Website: home-depot
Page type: newsletter-management
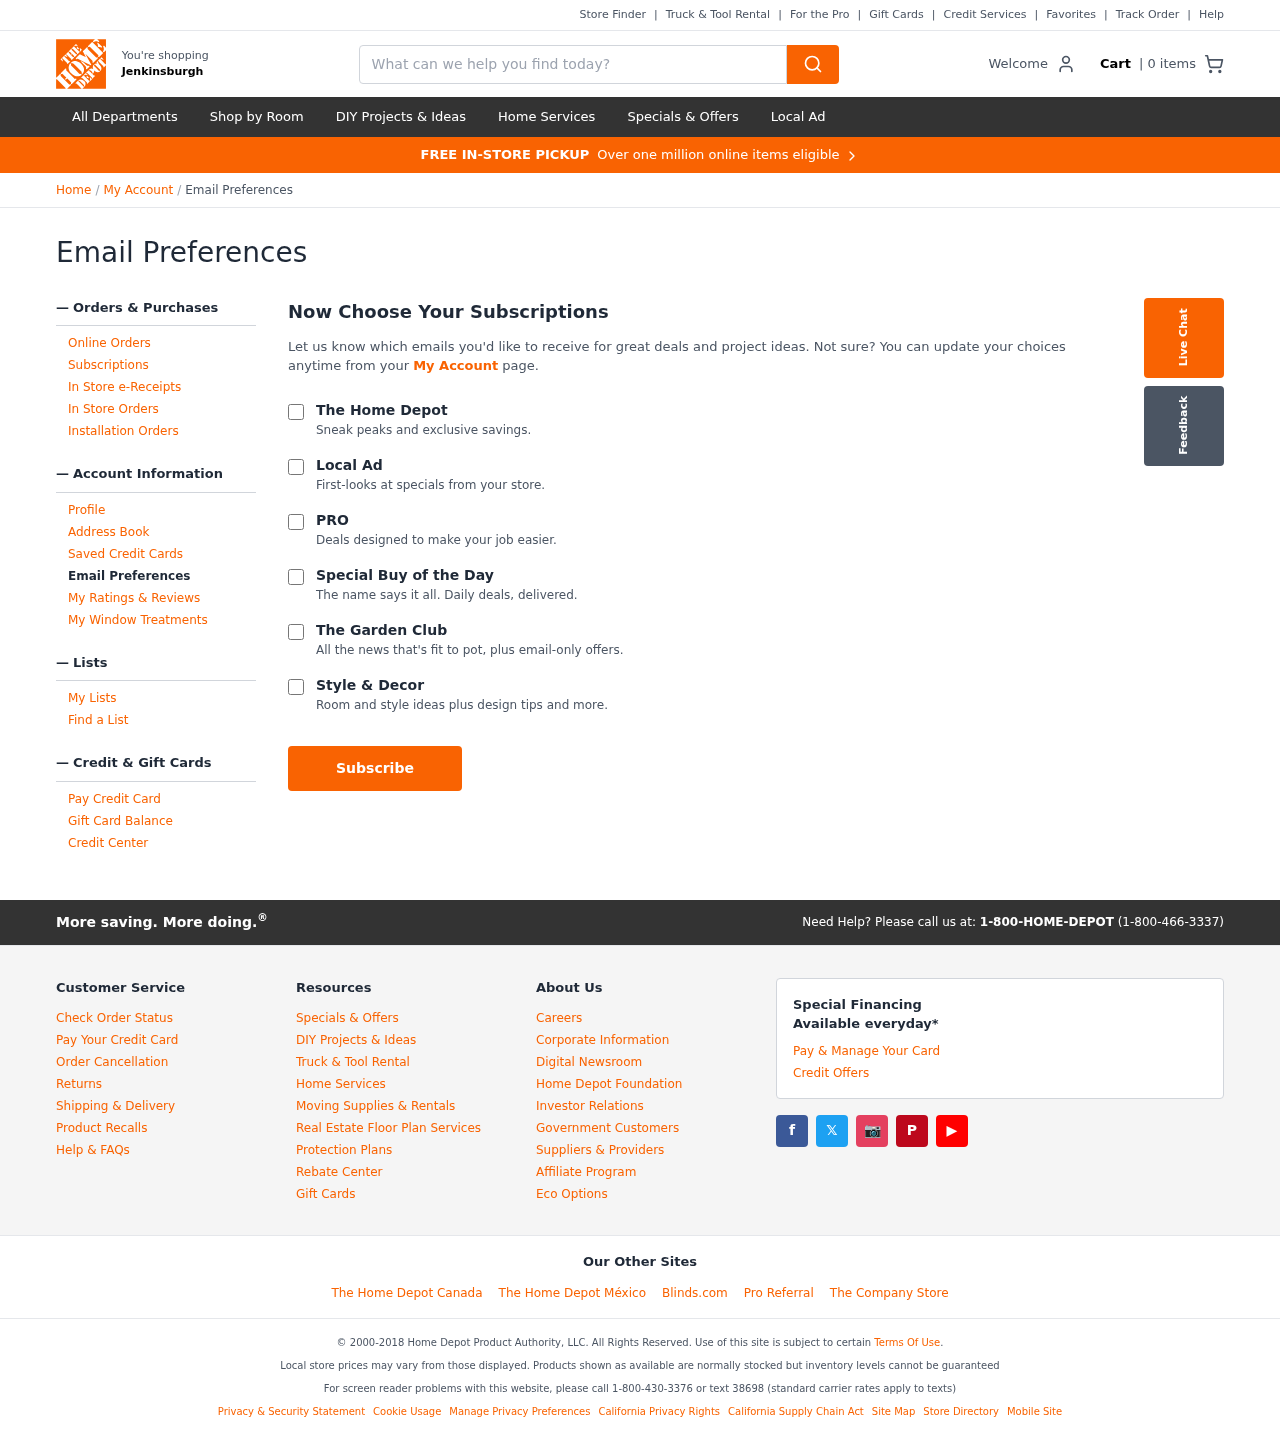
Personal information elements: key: PII_CITY
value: Jenkinsburgh
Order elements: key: ORDER_NUM_ITEMS
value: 0
Search elements: key: HEADER_SEARCH
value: What can we help you find today?